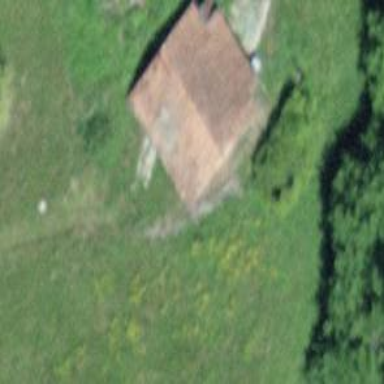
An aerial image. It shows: Barn.